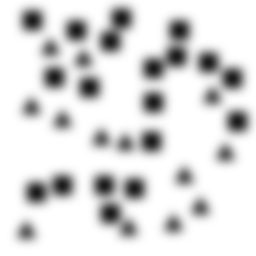
Squares: 19
Triangles: 13
Stars: 0
Total shapes: 32